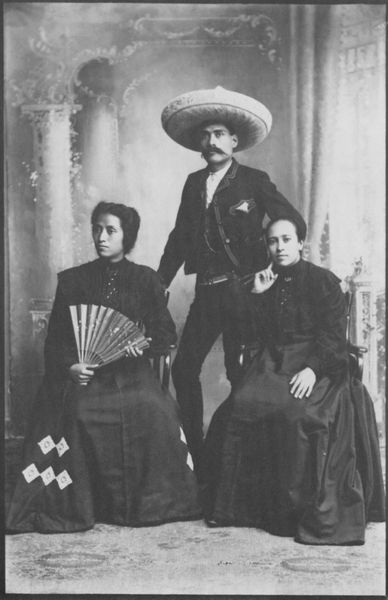
Titel: Porträt
Künstler: Romualdo García
Standort: Guanajuato
Institution: Museo Regional de Antropologia e Historia
Schlagwörter: dunkel, gruppe, hand, mann, weiß, frauen, menschen, sitzen, finger, frau, frisur, grau, hell, hintergrund, hut, kleid, kleider, mund, nase, raum, schwarz, stuhl, säule, säulen, zimmer, blick, tuch, fächer, malerei, teppich, anzug, bart, gesichter, hemd, jacke, schnurrbart, wand, augen, blass, falten, kleidung, stehen, trauer, bildnis, gruppenbildnis, hände, portrait, porträt, vorhang, boden, haare, sessel, sitzend, drei, familie, spanien, zwei, röcke, schnurbart, karten, ernst, starr, atelier, knöpfe, schnauzbart, schnauzer, foto, fotografie, photographie, karos, stolz, asien, schwarz-weiß, revolution, asiatisch, photo, tracht, raute, rauten, einstecktuch, studio, lange kleider, gewinn, lateinamerika, mexiko, famile, mexico, südamerika, portugal, äule, sombrero, mexikaner, indigene, mexikanisch, historisches photo, mann mit frauen, sombrerohut, 19. jahrhundert, s#, zapata, sombrer, mariachi